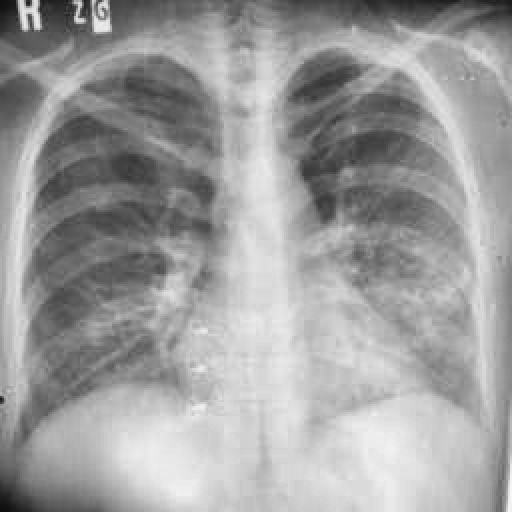
Finding: TUBERCULOSIS